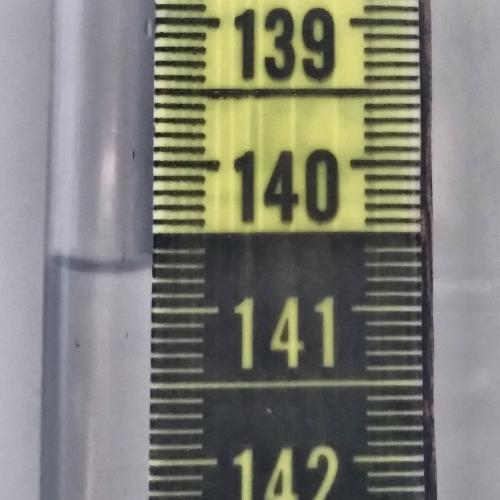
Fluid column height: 140.7 cm